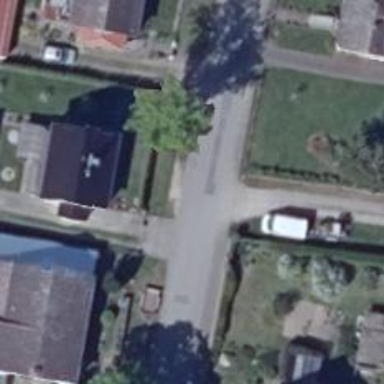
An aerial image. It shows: Paved residential road.